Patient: sex F, age 59
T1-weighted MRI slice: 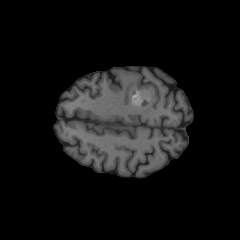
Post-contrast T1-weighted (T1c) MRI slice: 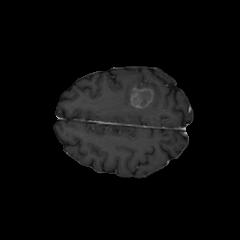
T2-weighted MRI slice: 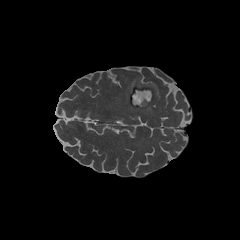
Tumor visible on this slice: yes
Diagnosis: Glioblastoma, IDH-wildtype
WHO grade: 4